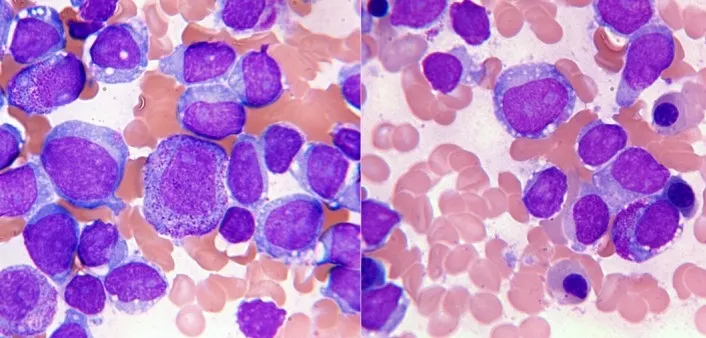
Bone marrow aspirate slides revealing some blasts with numerous cytoplasmic granules and some blasts with vacuoles.
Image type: pathology (giemsa)